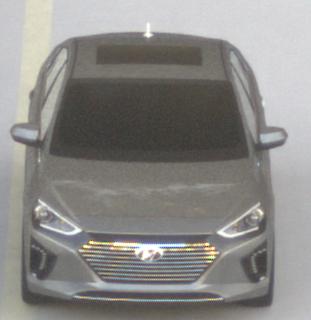
Make: Hyundai
Model: IONIQ Hybrid
Detailed model: IONIQ (AE) Hybrid
Model produced from: 2016/10
Model produced until: 2018/08
Doors: 5
Color: gray
Road condition: dry road
Daytime: morning or afternoon
Contrast: medium contrast